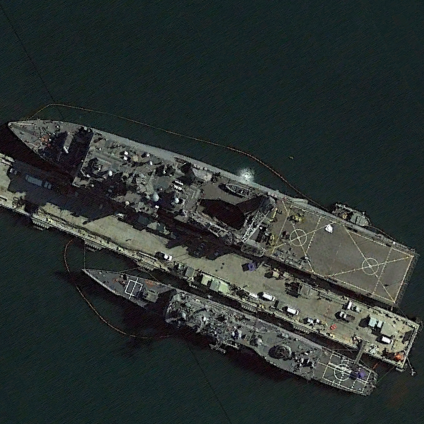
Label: combat